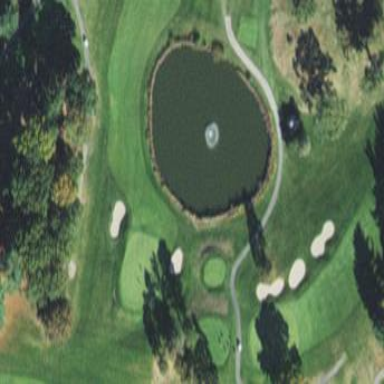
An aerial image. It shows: Water hazard on golf course.